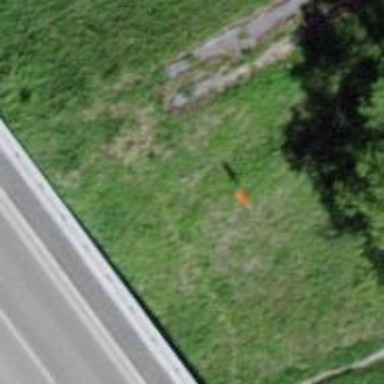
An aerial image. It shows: Pole supporting pipeline marker with roof cover.